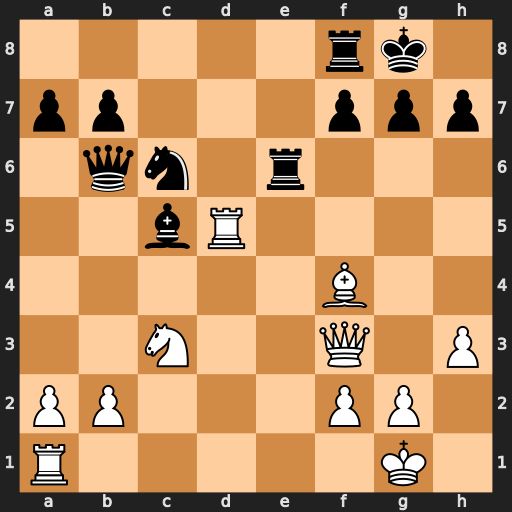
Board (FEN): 5rk1/pp3ppp/1qn1r3/2bR4/5B2/2N2Q1P/PP3PP1/R5K1
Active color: w
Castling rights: -
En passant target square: -
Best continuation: Na4 Bxf2+ Qxf2 Qxf2+ Kxf2 Re4 Bd6